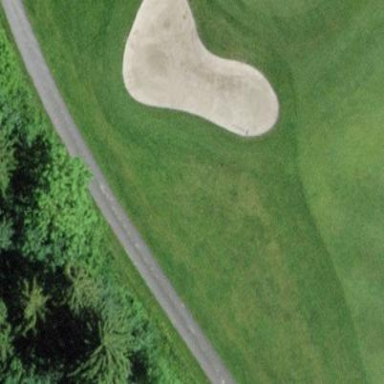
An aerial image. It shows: Sandy area is golf bunker.